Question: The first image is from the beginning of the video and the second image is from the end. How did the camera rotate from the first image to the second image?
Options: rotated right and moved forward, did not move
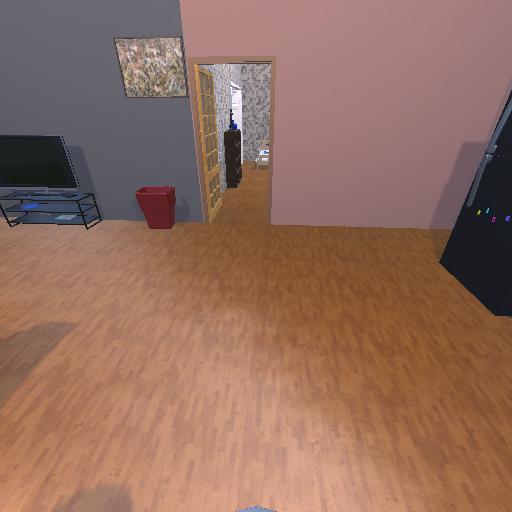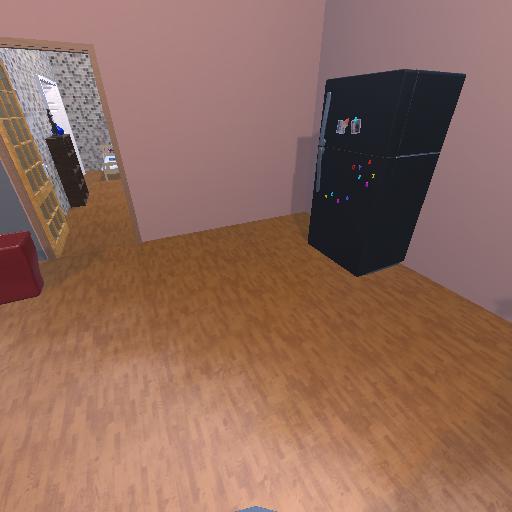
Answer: rotated right and moved forward